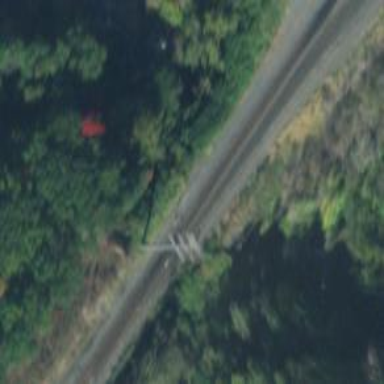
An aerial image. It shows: Railway track.